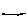
Label: line